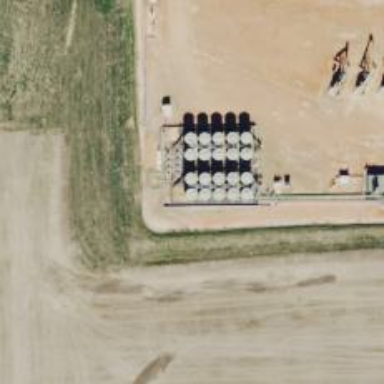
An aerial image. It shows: Storage tank with man-made structure.